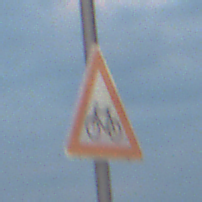
Verkehrszeichen: RadverkehrRechts
Umgebung: Outdoor, Nature
Tageszeit: SunriseSunset
Wetter: PartlyCloudy
Licht: Natural
Jahreszeit: NotSpecified
Kontrast: LowContrast